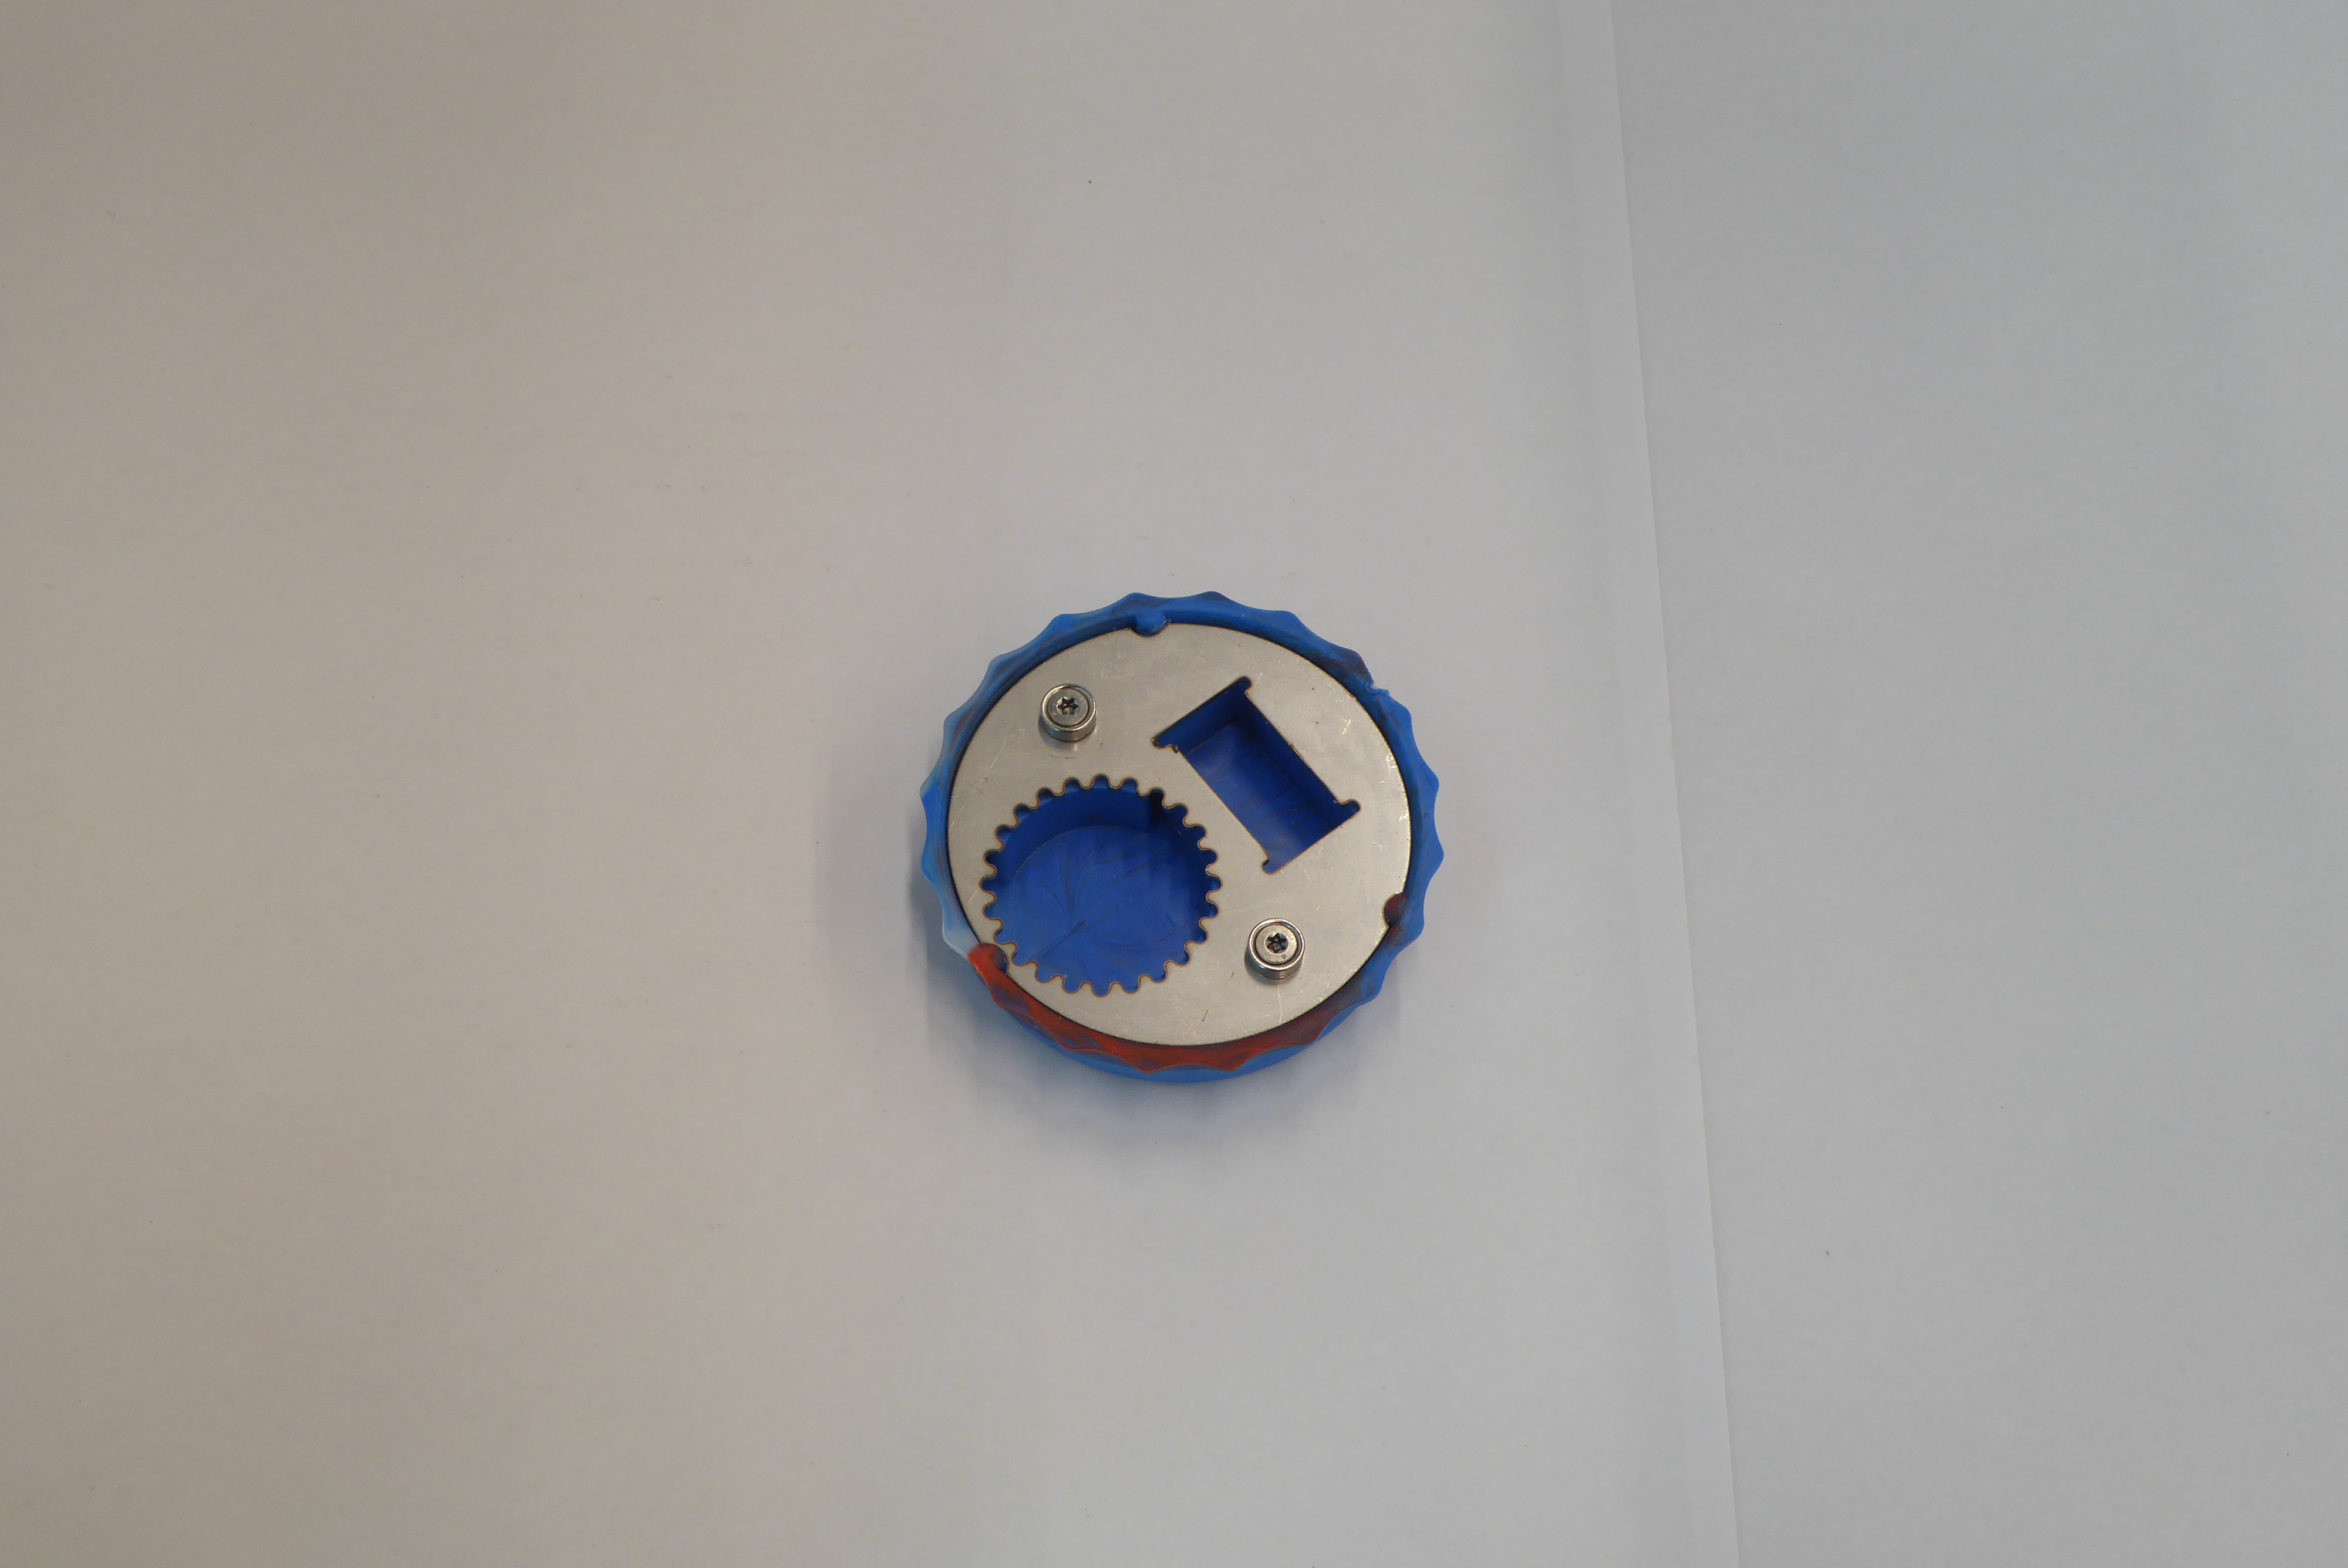
Label: Bottle Opener